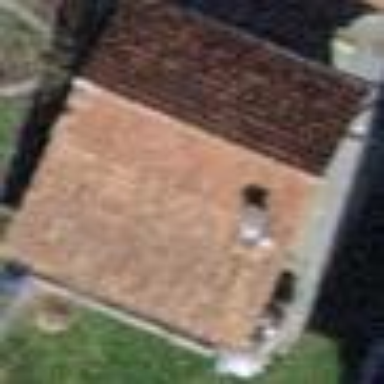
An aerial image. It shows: Shed building.